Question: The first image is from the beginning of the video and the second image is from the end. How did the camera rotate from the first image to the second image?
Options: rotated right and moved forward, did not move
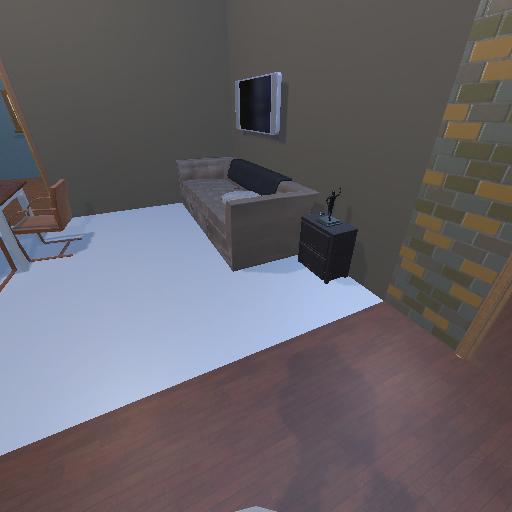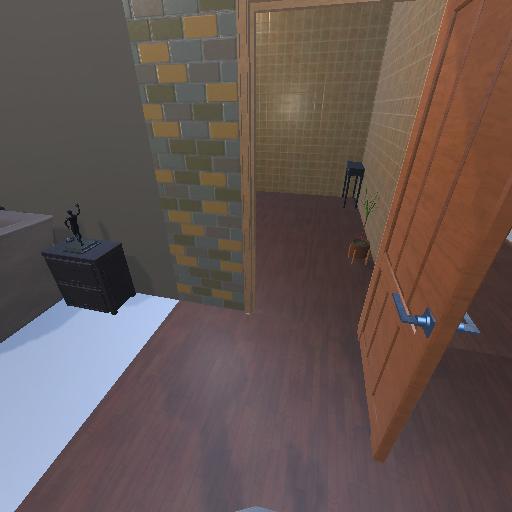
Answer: rotated right and moved forward